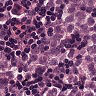
Metastatic tissue present: yes